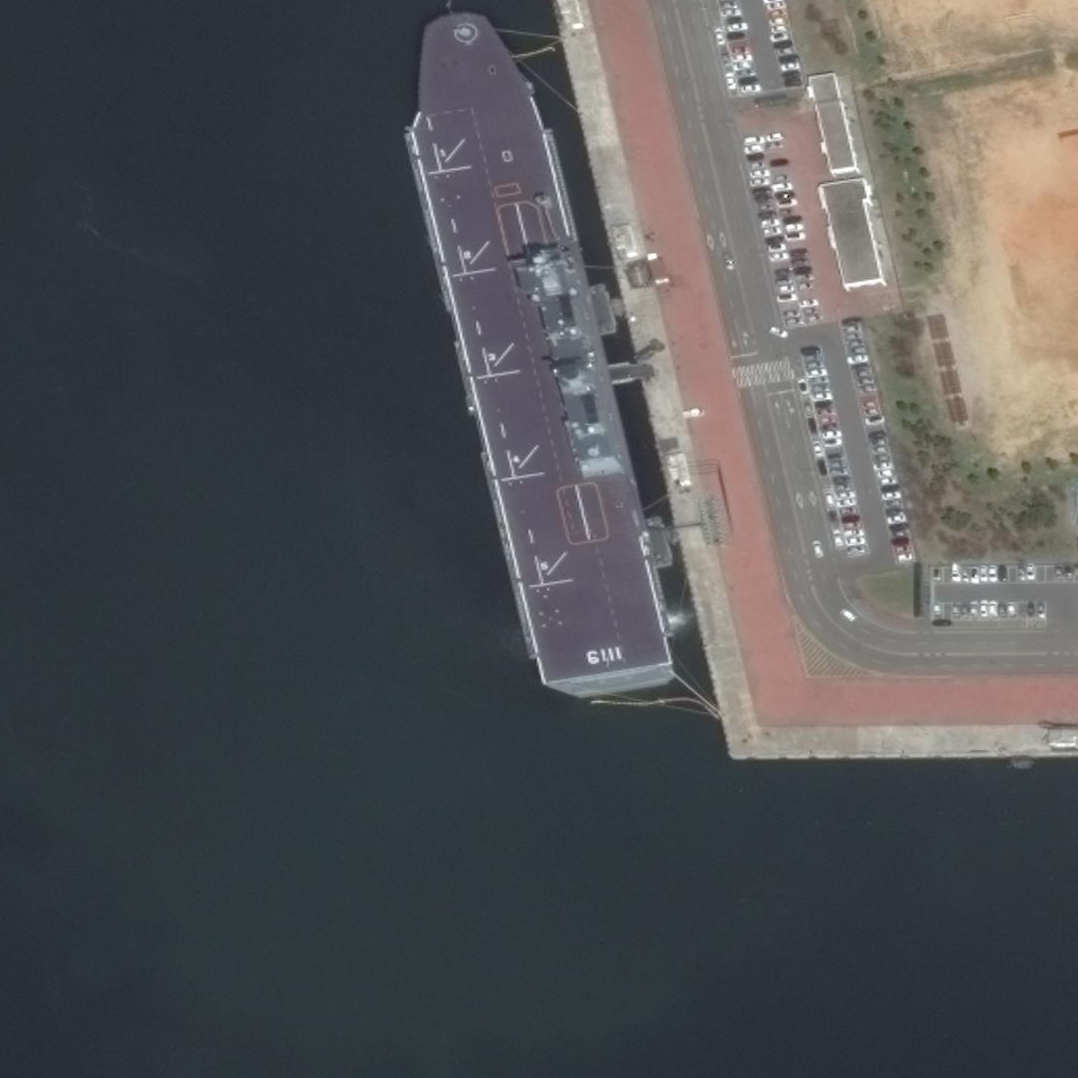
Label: assault